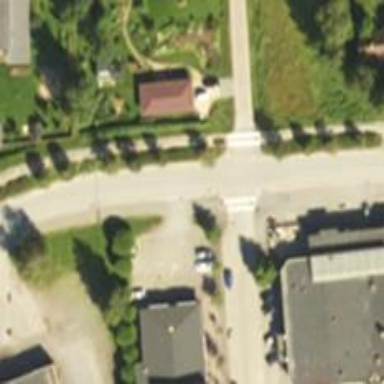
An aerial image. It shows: Marked road crossing.